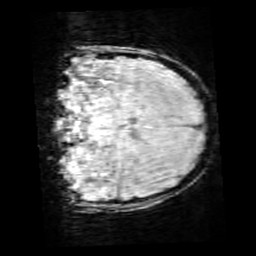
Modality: SWI
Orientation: coronal
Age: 9
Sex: female
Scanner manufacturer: siemens
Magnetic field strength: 3 T
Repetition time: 0.027 s
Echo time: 0.02 s